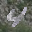
Label: 4